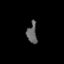
Tissue: lung
Cell type: Fibroblasts
Senescence score: 0.2287
Nuclear area (px): 200
Mean DAPI intensity: 99.115